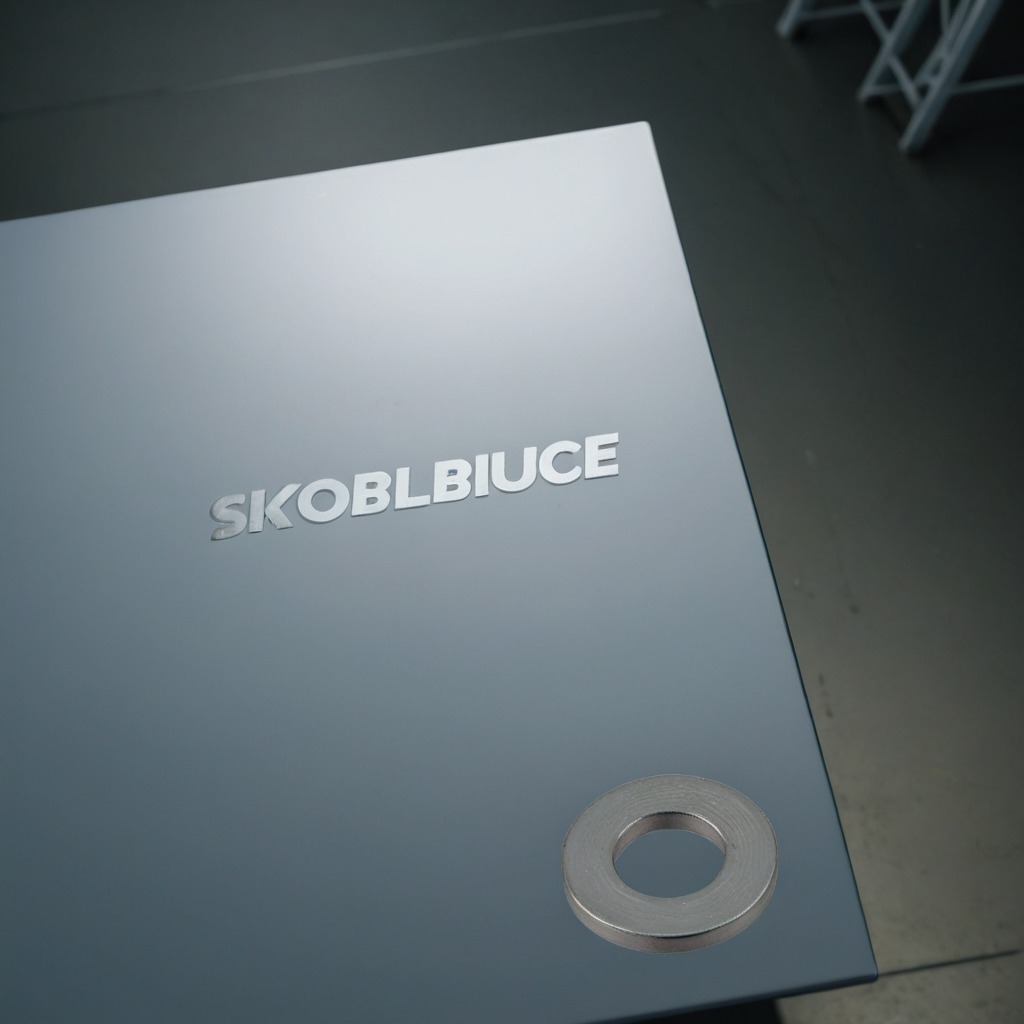
A flat metal washer lies on the toolbox surface in an airplane hangar workshop 8K.